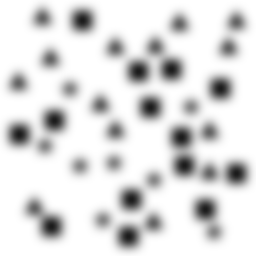
Squares: 14
Triangles: 14
Stars: 8
Total shapes: 36